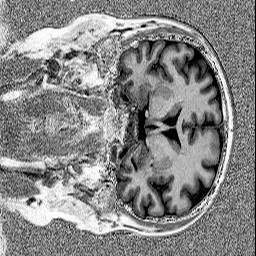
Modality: MP2RAGE
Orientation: coronal
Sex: female